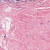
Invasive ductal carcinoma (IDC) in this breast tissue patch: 0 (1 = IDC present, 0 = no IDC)